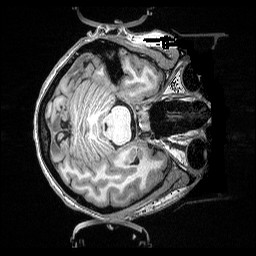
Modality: T1w
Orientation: axial
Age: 35
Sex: female
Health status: ill
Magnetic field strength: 3 T
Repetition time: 2.53 s
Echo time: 0.00331 s